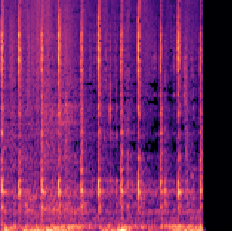
Sound class: Clock tick